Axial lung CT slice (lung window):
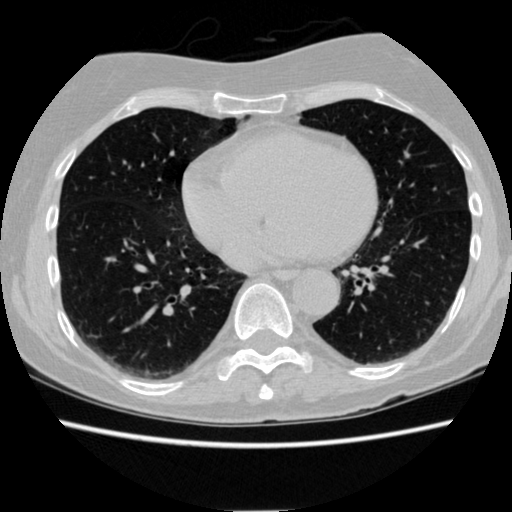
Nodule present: no